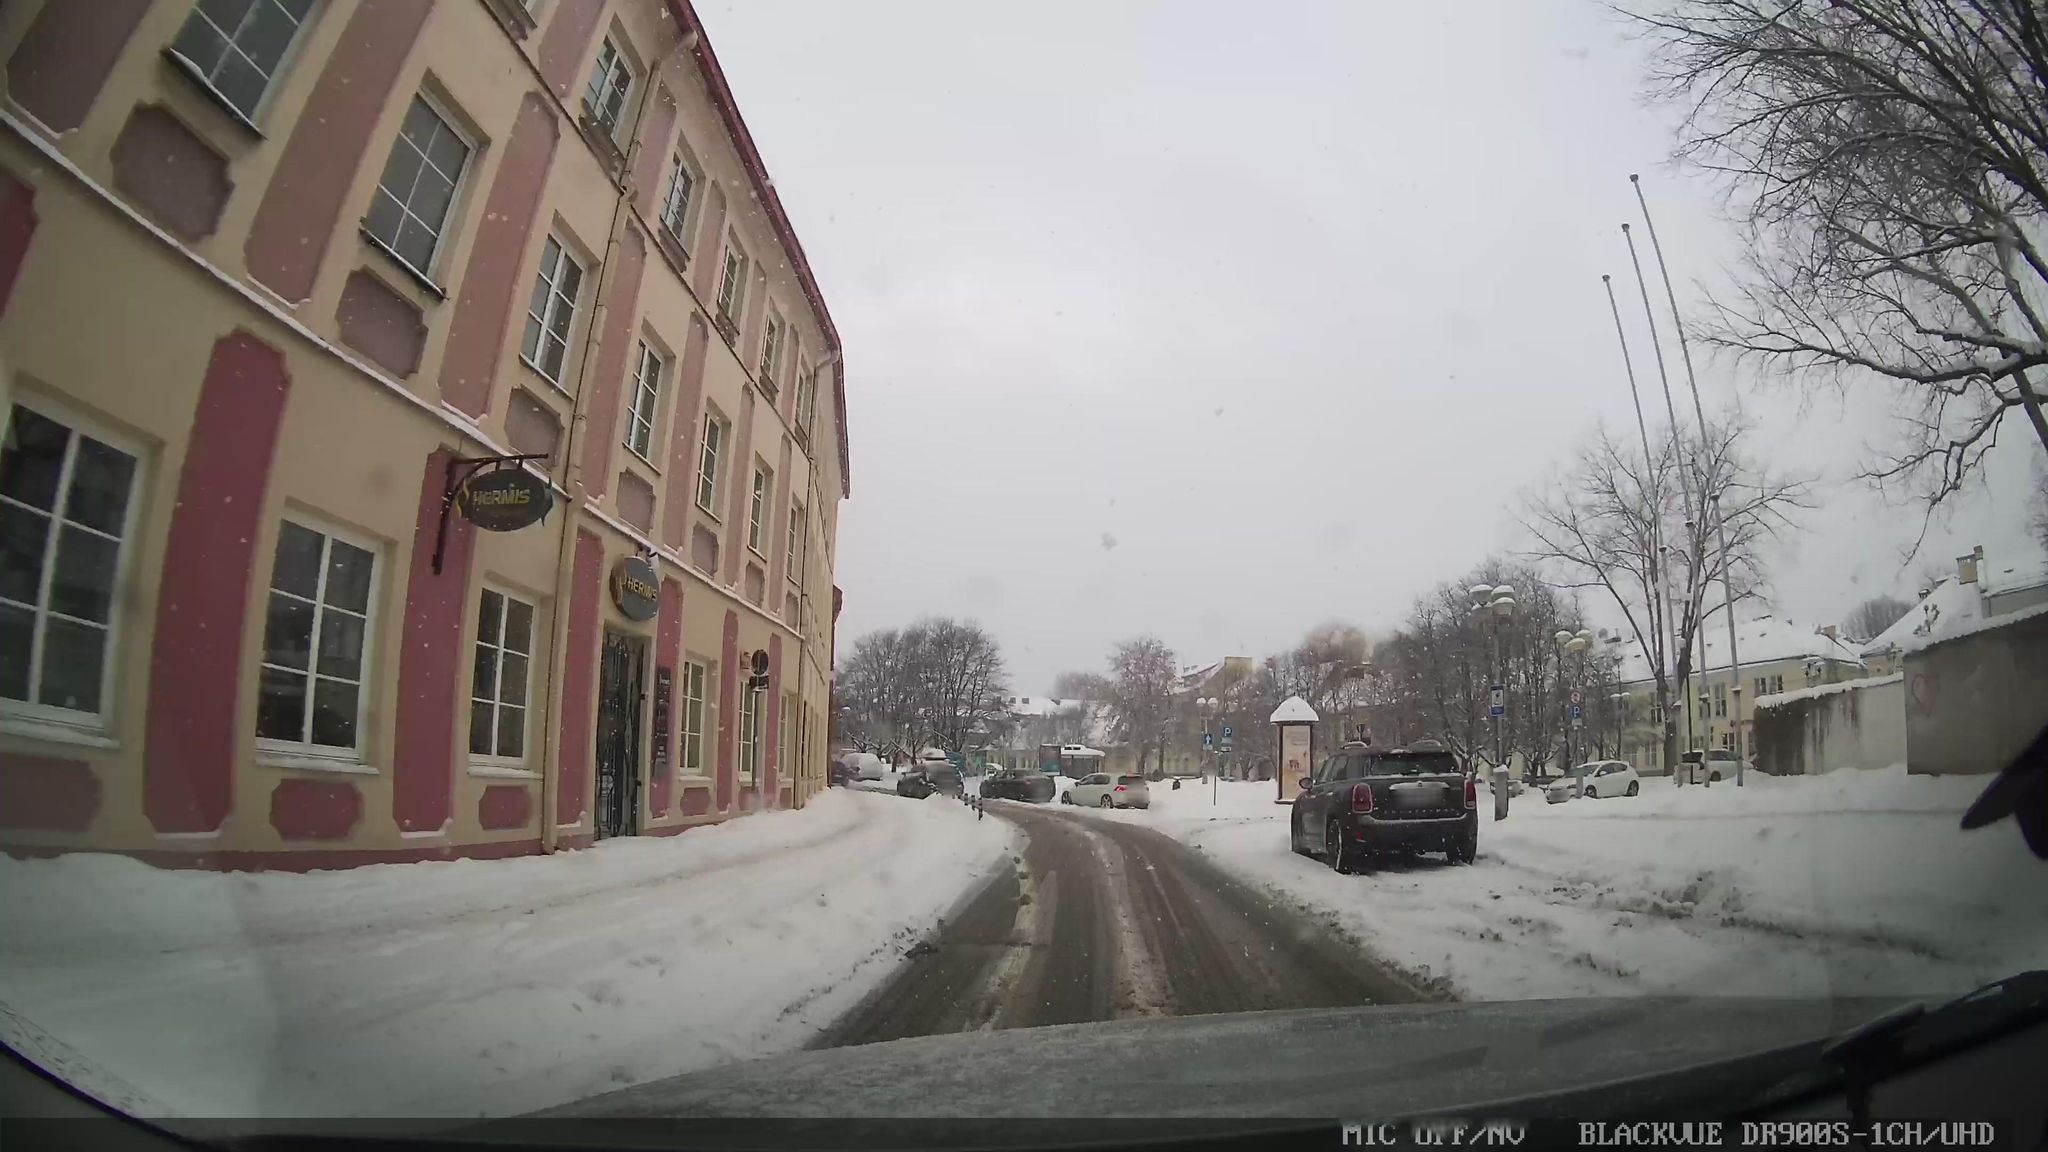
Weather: snowy
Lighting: day
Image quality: good
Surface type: driving surface
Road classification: residential
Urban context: urban centre
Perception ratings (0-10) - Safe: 4.86, Lively: 8.1, Beautiful: 8.39, Boring: 3.07, Depressing: 7.05, Wealthy: 6.89